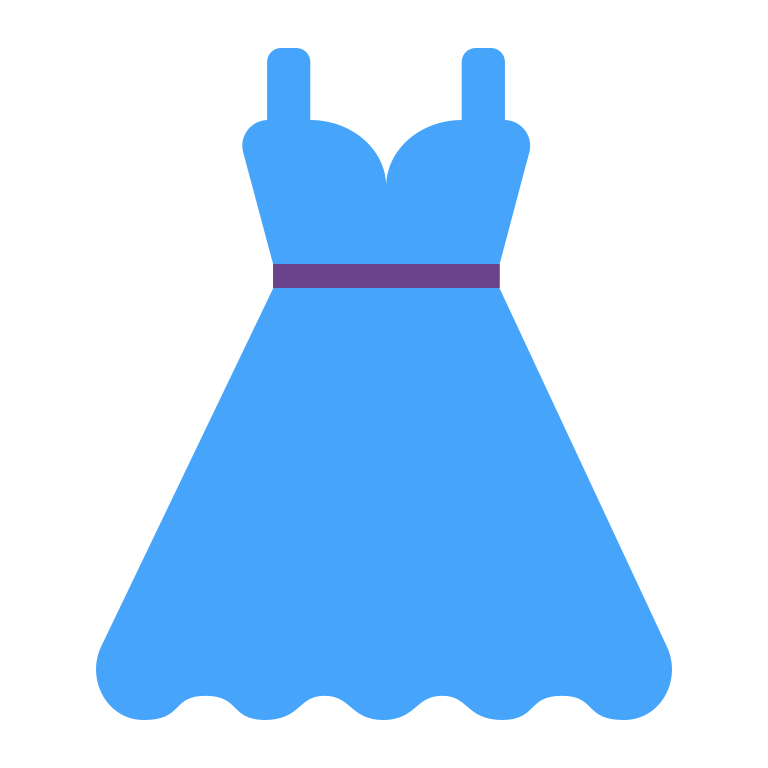
dress flat